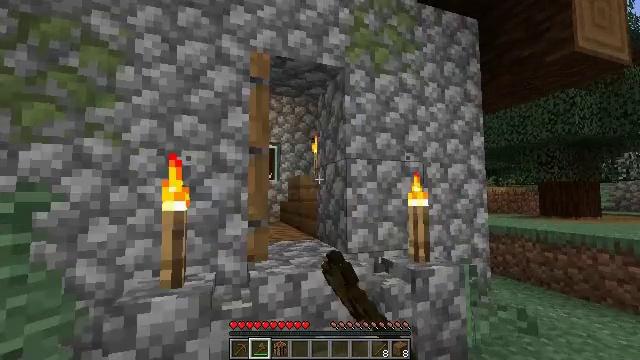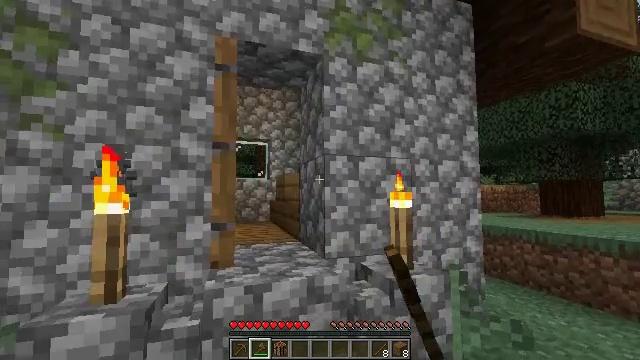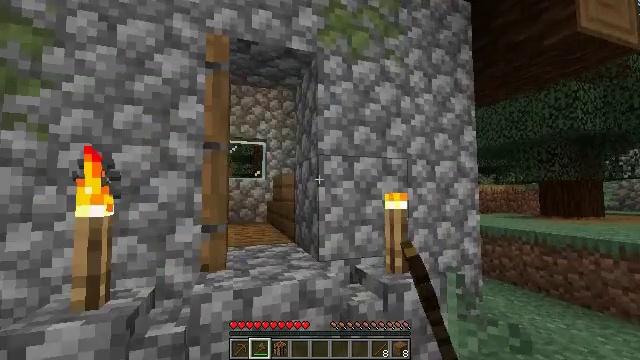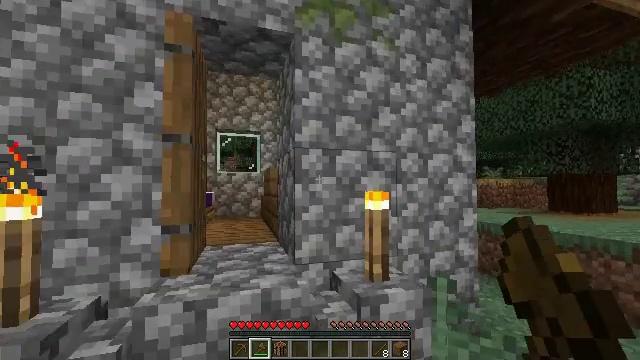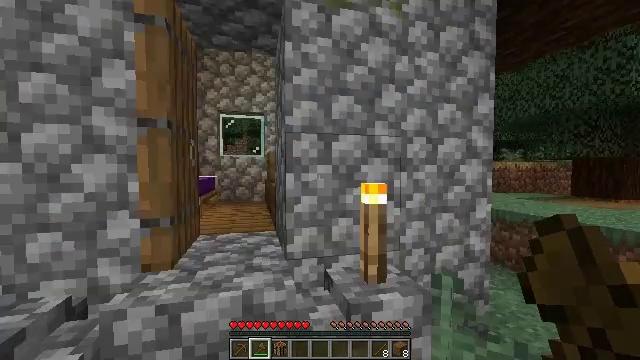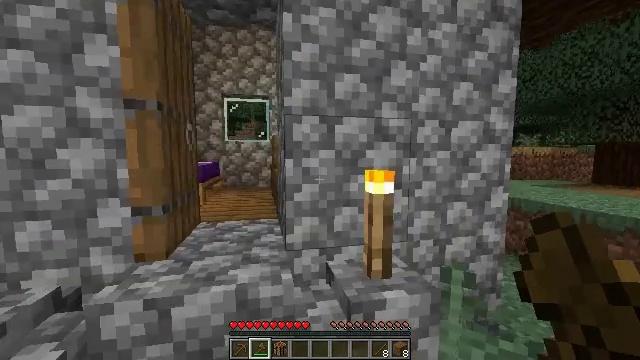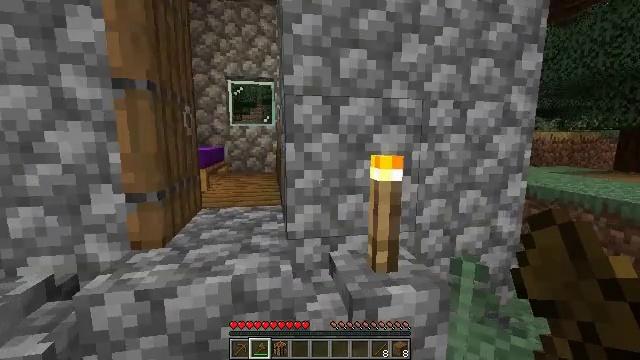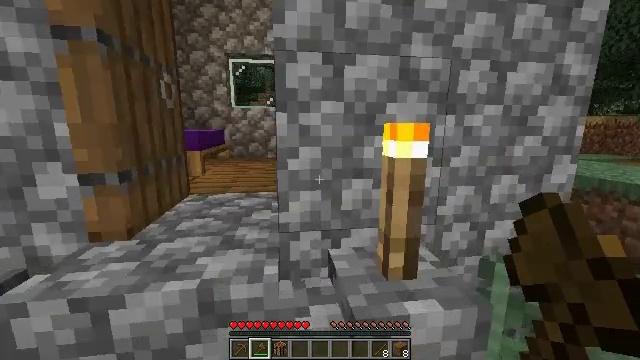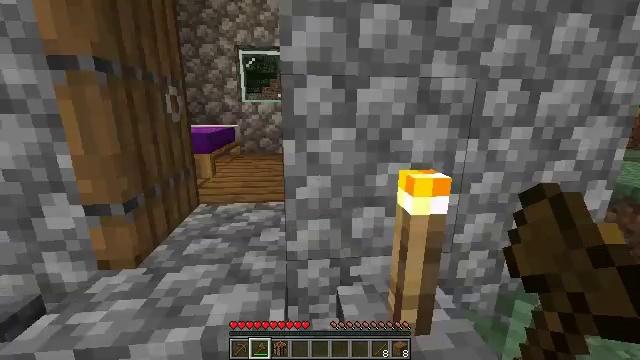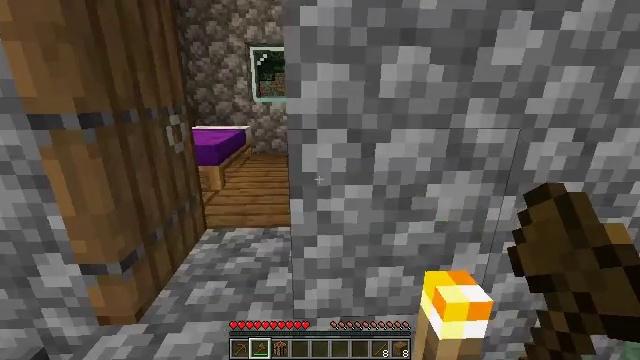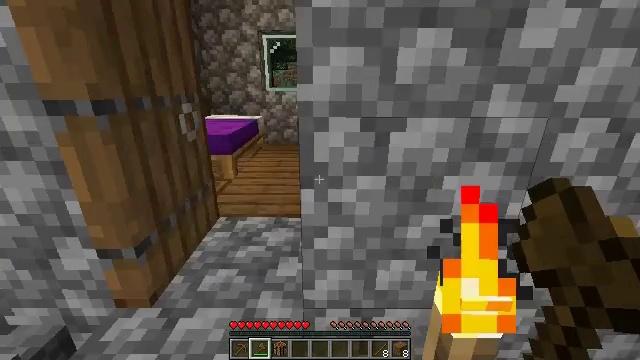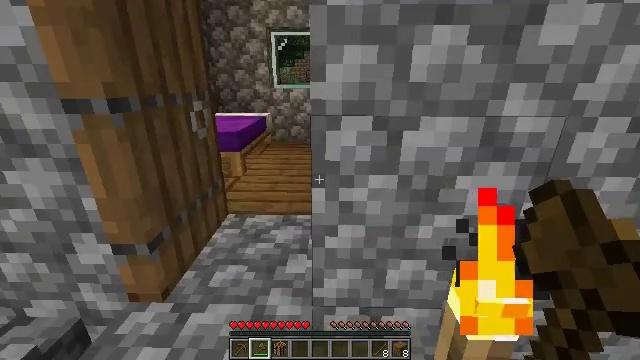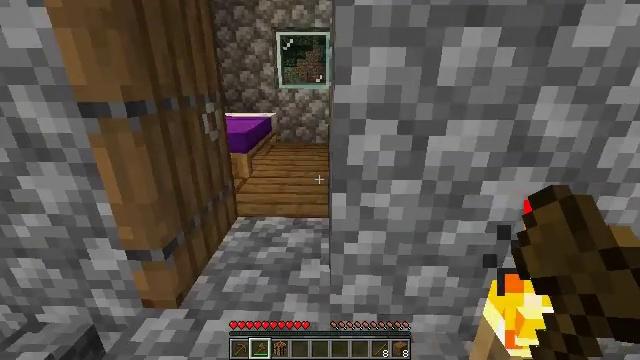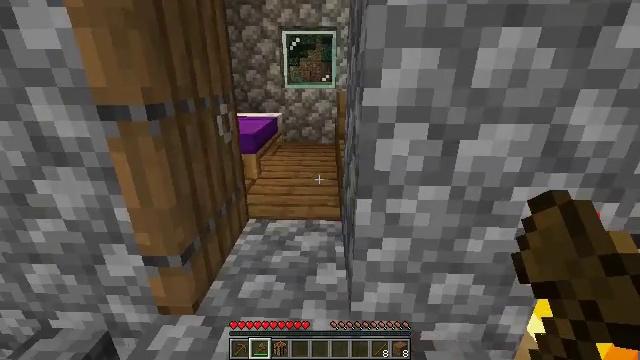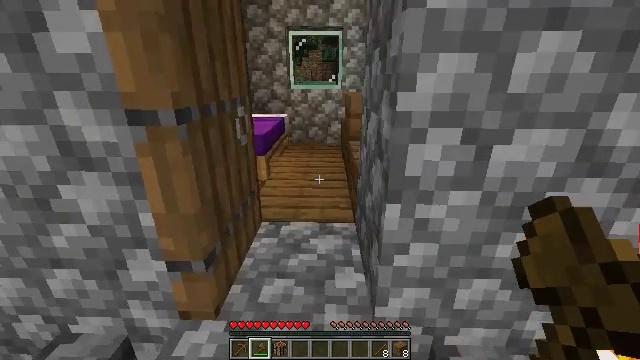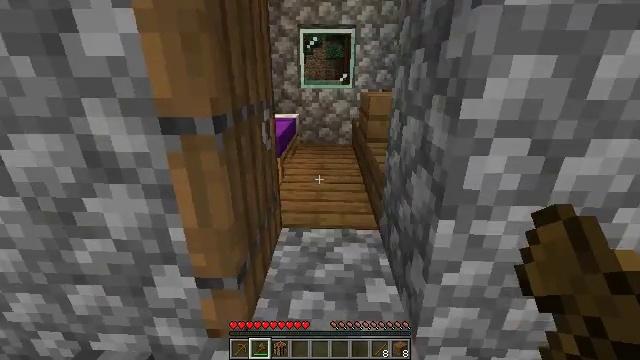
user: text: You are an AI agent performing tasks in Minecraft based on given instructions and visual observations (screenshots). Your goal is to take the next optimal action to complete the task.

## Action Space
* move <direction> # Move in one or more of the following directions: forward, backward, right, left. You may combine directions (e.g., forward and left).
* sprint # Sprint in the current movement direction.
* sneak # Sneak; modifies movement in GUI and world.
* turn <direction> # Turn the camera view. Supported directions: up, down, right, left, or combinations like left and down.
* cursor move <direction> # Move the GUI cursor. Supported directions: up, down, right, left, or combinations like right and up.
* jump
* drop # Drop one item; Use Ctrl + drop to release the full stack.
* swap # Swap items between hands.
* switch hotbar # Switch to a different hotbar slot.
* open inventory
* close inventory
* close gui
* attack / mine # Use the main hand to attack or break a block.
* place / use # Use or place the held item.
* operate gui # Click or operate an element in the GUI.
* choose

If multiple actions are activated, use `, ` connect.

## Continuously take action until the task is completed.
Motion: motion action
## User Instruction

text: Break the purple bed to move it.
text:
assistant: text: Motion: move forward and move right
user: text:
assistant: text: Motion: move forward and move right
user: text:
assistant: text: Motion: move forward and move right, turn left and down
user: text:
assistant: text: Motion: move forward, turn left and down
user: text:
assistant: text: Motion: move forward, turn left and down
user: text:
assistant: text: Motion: move forward, turn left and down
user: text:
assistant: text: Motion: move forward, turn left and down
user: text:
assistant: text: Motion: move forward, turn left and down
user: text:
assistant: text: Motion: move forward, turn left and down
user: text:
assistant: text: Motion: move forward, turn left and down
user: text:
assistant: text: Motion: move forward and move left, turn left
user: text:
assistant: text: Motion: move forward and move left
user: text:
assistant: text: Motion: move forward and move left
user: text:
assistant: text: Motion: move forward and move left
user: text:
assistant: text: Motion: move forward and move left
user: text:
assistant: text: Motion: move forward
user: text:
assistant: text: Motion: move forward and move right, turn left
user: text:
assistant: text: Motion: move forward and move right, turn left and down
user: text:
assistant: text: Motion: move forward and move right, turn left and down
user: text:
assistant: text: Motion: move forward and move right, turn left
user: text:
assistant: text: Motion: move forward and move right, turn left and down
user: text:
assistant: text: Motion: move forward and move right, turn left
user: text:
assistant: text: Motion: move forward and move right, turn left
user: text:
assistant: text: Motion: move forward and move right, turn left
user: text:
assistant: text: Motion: move forward
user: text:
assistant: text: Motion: attack / mine
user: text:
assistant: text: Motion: attack / mine
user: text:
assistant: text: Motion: attack / mine
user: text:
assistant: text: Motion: attack / mine
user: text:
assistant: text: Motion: attack / mine